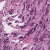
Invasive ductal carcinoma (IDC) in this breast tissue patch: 1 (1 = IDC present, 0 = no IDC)